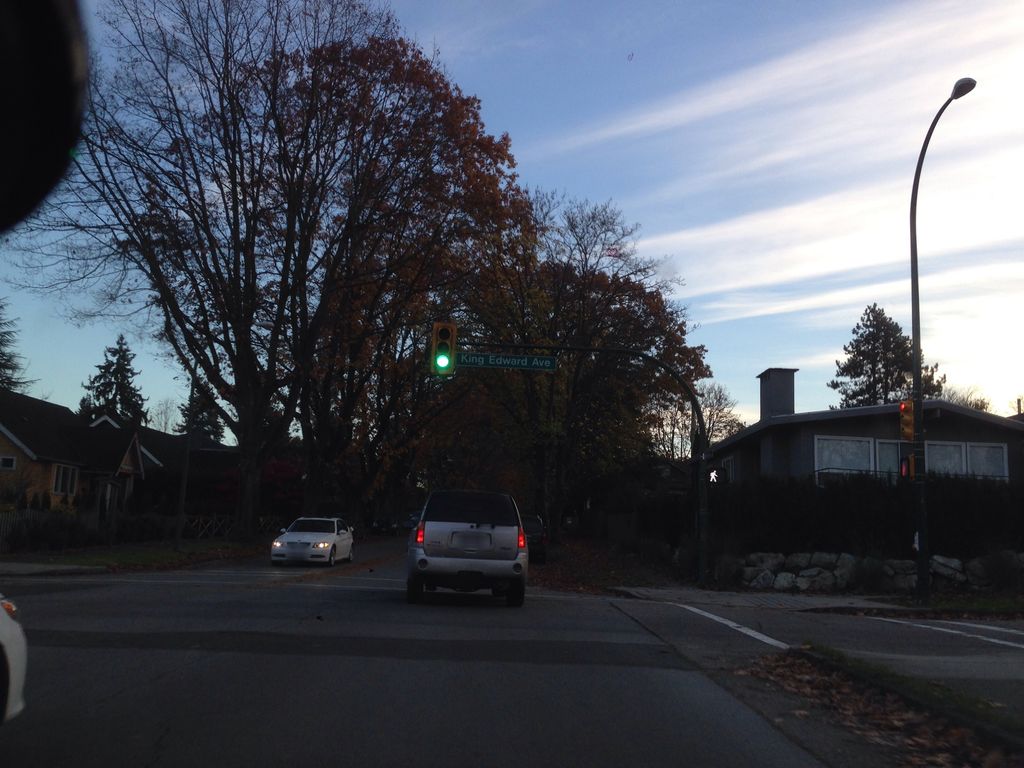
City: vancouver